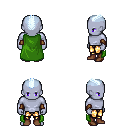
a pixel art fantasy rpg character, male body template, dark elf, purple skin, green cape, gold greaves, white cyan short mohawk hairstyle, cloth bracers, brown shoes, four views (front, back, left, right), 2x2 character sprite sheet, small pixel art, hard edges, no anti-aliasing